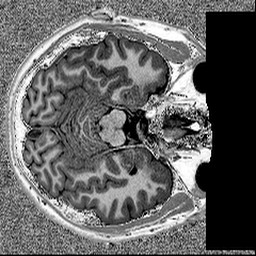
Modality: MP2RAGE
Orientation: axial
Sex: male